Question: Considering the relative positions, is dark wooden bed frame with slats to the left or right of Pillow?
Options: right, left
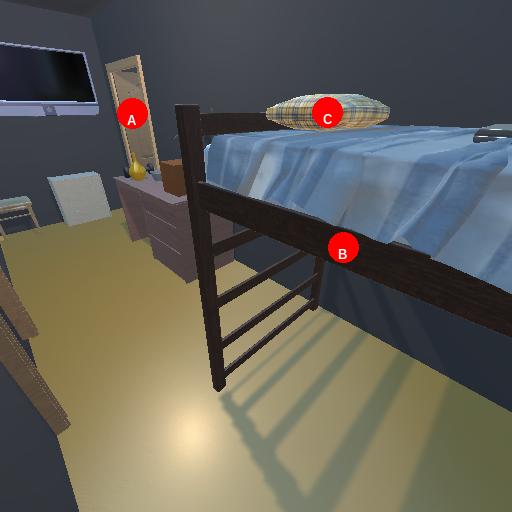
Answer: right